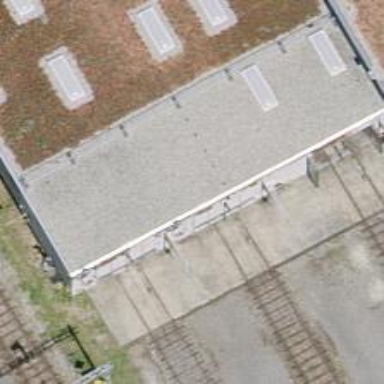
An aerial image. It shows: Yard with single rail track. The railway track is electrified with contact line for service purposes.